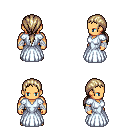
a pixel art fantasy rpg character, male body template, human, tanned skin, underdress, gold greaves, white blonde ponytail hairstyle, white cloth bandages, ghillies, four views (front, back, left, right), 2x2 character sprite sheet, small pixel art, hard edges, no anti-aliasing